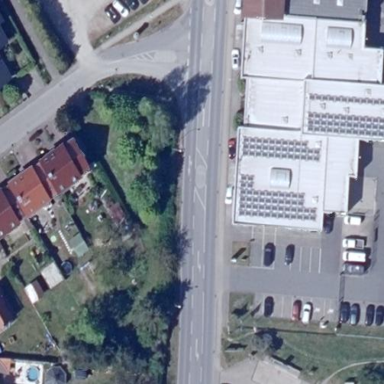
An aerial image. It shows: Commercial building.